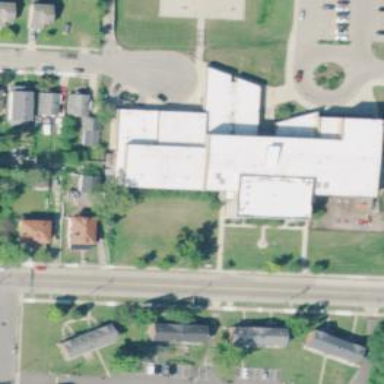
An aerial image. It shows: School building.